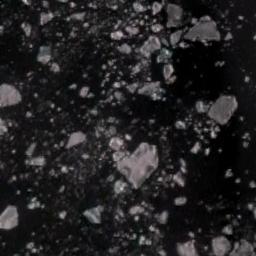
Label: sea_ice